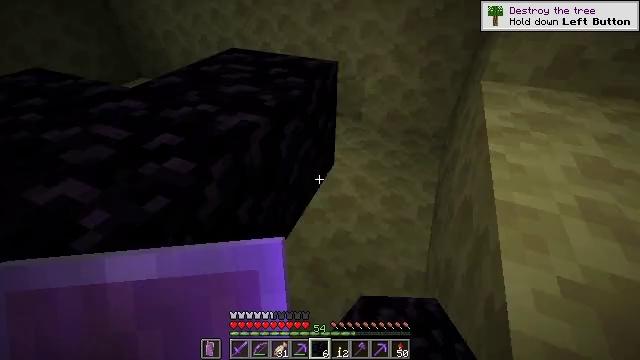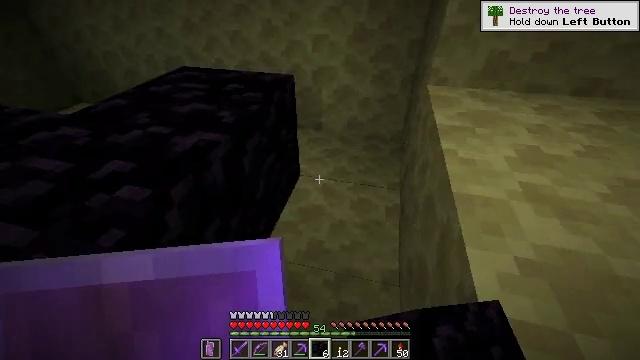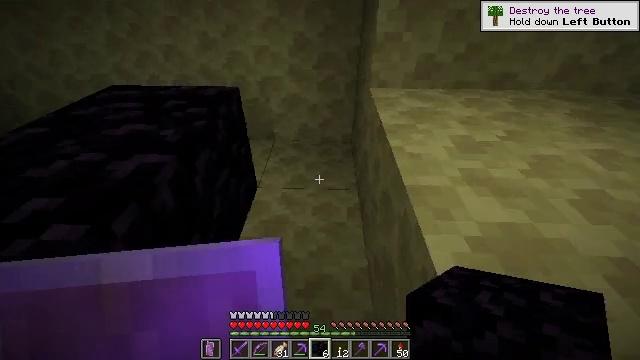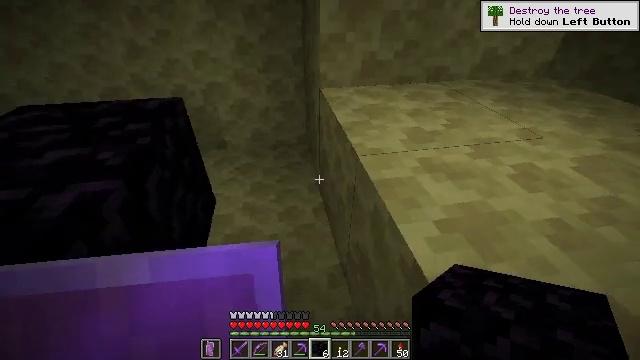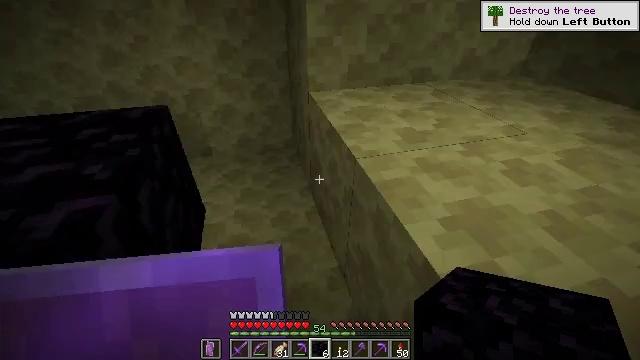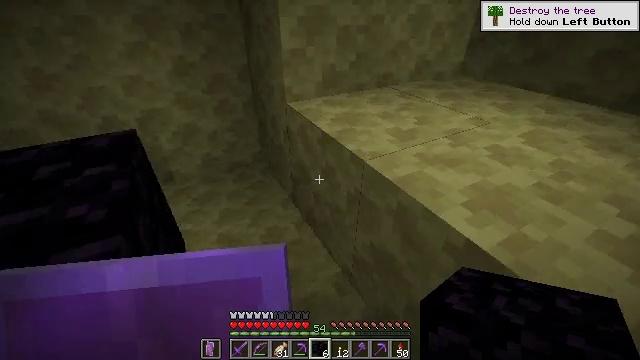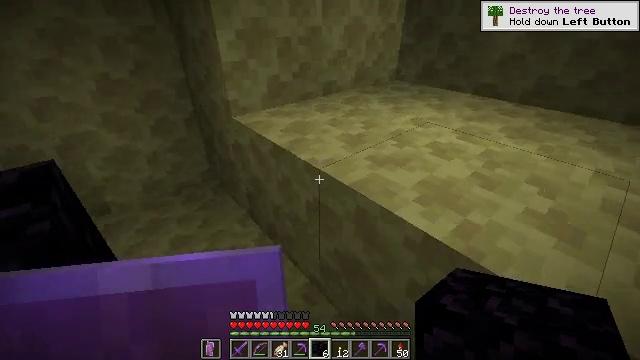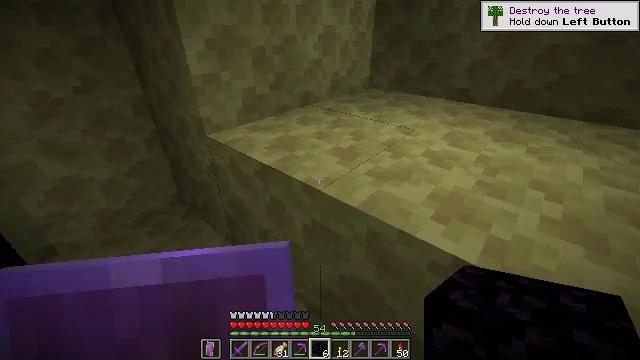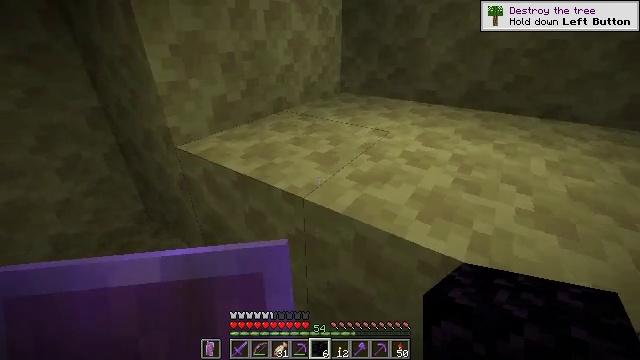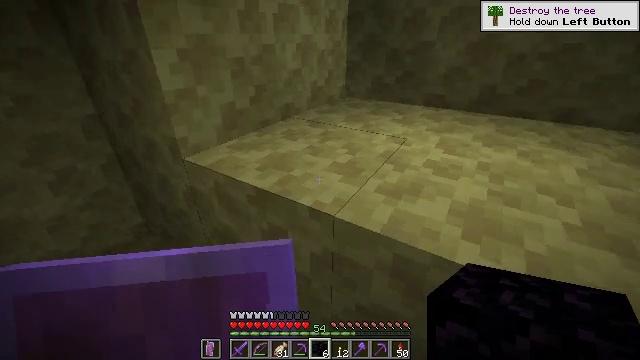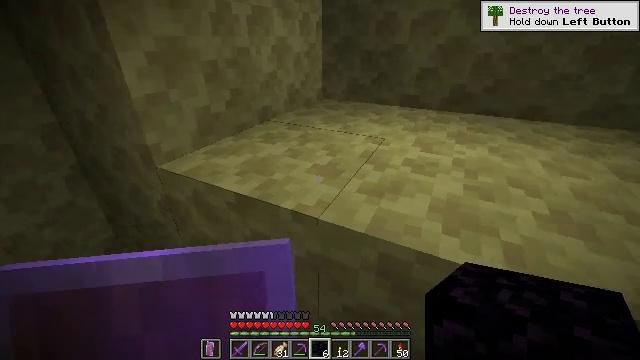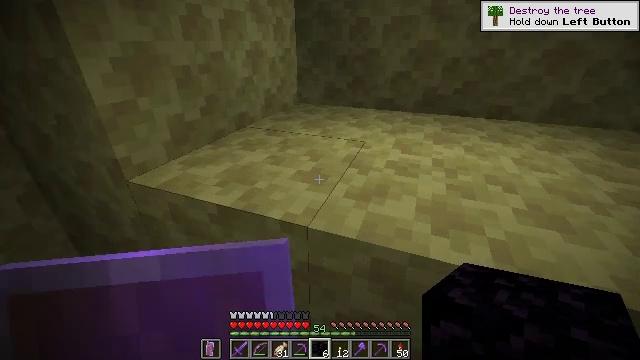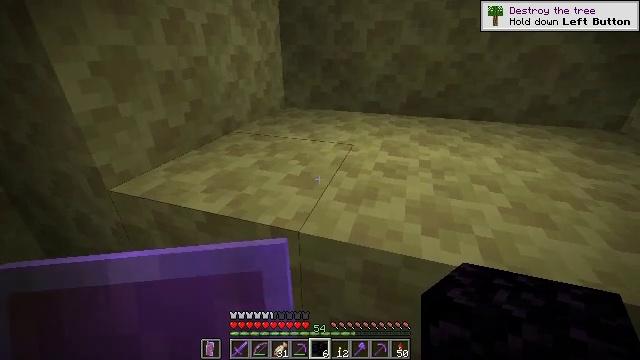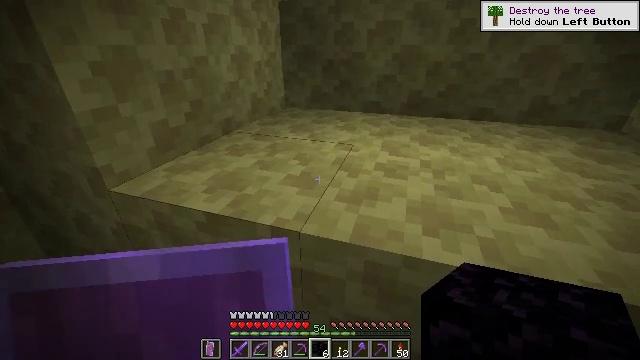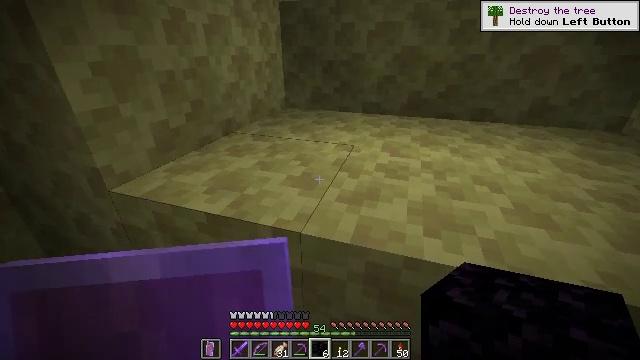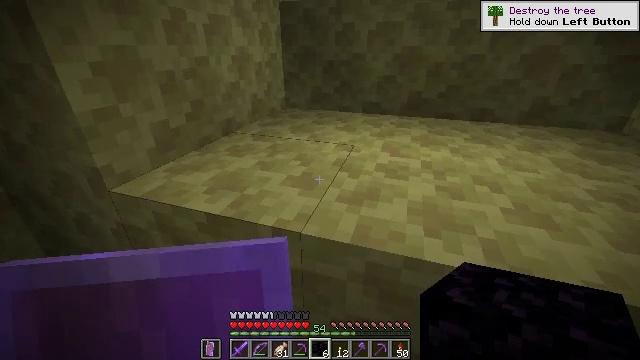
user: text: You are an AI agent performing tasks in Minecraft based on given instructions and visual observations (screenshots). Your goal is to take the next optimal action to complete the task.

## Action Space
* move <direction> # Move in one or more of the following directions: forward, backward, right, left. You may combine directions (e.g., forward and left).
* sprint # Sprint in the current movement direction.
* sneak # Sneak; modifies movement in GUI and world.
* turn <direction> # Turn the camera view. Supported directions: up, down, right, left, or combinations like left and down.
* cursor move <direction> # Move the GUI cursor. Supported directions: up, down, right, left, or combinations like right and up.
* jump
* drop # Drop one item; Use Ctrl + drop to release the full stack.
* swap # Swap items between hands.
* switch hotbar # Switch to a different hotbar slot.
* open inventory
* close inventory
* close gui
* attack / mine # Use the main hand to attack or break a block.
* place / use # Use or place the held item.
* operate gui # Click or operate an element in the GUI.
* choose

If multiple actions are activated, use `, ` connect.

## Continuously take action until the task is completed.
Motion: motion action
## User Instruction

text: Mine the end stone in the End dimension.
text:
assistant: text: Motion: turn right and up
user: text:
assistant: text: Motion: turn right and up
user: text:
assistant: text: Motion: move left, turn right
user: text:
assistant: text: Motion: move left, turn right
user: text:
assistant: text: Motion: move left, turn right and up
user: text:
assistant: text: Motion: move left, turn right and up
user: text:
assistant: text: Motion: move left, turn right and up
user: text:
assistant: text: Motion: move left, turn right and up
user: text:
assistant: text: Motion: turn right
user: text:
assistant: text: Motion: turn right
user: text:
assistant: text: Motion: turn right
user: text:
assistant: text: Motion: turn right
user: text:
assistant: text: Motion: no_op
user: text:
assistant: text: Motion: no_op
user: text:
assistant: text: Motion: no_op
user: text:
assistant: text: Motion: no_op
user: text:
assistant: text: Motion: no_op
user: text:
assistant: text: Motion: no_op
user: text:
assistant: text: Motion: no_op
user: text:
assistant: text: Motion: no_op
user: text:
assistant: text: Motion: no_op
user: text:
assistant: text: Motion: no_op
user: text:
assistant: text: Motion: no_op
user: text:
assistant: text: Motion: no_op
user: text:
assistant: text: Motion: no_op
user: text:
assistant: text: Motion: no_op
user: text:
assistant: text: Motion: no_op
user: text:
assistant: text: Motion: no_op
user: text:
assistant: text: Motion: no_op
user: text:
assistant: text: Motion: no_op